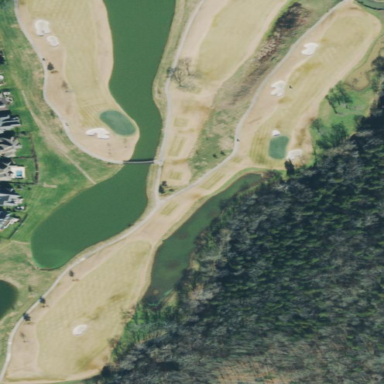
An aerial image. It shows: Golf rough area.